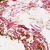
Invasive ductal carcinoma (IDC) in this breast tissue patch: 0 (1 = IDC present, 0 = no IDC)